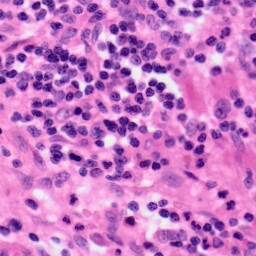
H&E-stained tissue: Colon